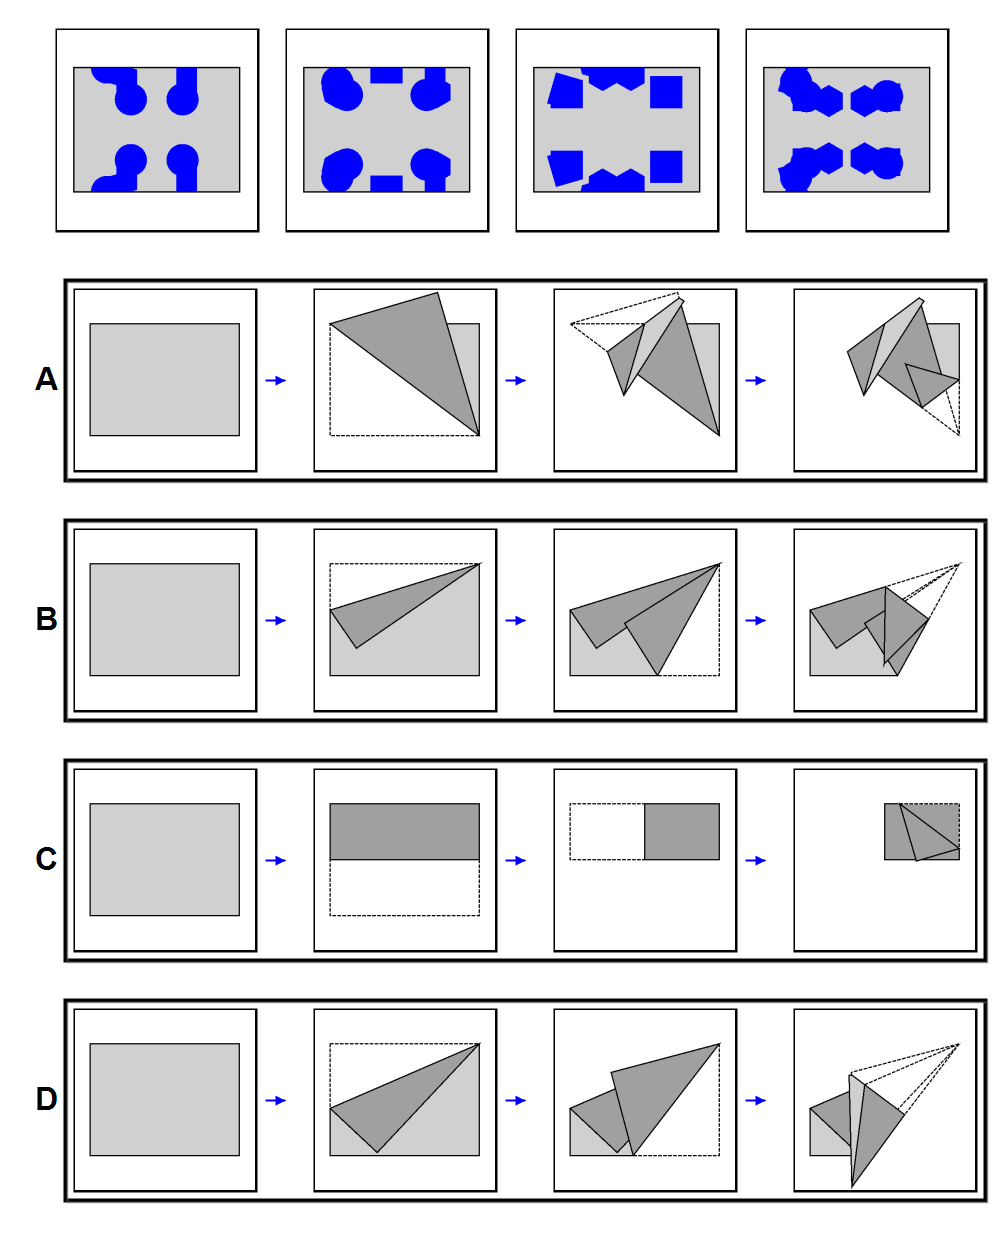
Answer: C